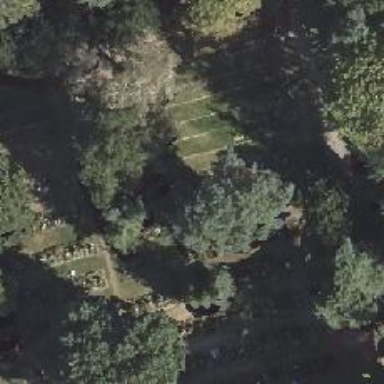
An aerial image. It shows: Graveyard with graves.